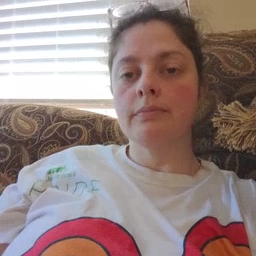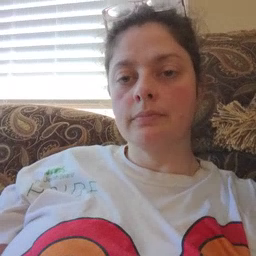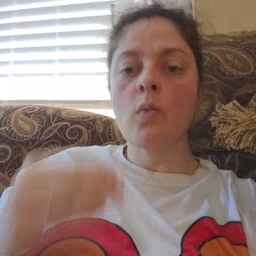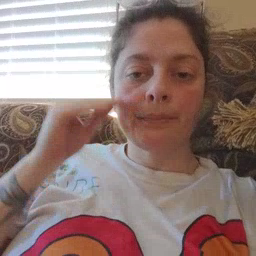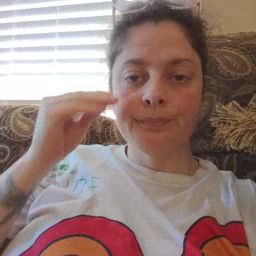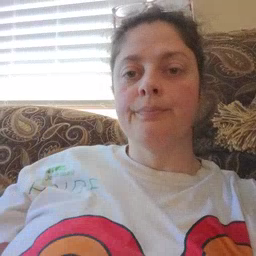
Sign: home